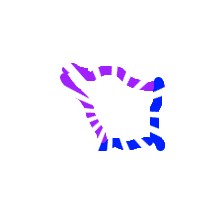
Shape: trapezoid